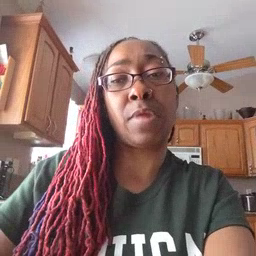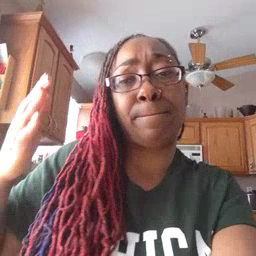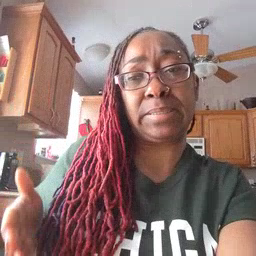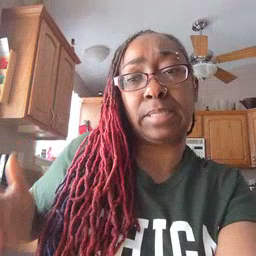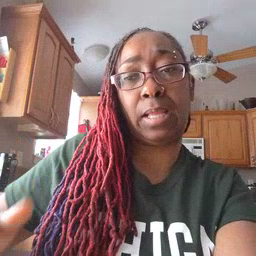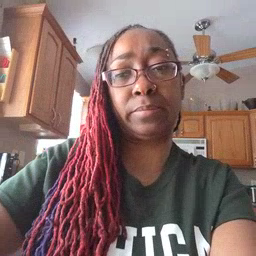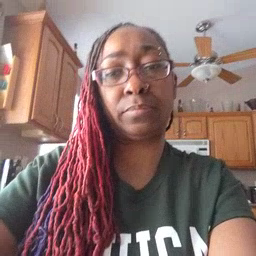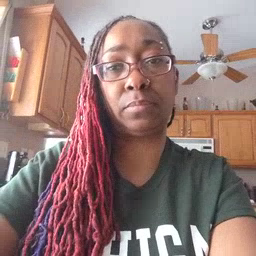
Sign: beside